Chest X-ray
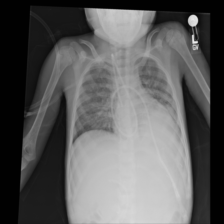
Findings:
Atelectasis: negative
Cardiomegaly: positive
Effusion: negative
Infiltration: positive
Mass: negative
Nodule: positive
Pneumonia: negative
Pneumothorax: negative
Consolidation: negative
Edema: negative
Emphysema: negative
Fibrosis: negative
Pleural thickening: negative
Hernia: negative